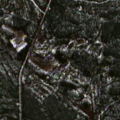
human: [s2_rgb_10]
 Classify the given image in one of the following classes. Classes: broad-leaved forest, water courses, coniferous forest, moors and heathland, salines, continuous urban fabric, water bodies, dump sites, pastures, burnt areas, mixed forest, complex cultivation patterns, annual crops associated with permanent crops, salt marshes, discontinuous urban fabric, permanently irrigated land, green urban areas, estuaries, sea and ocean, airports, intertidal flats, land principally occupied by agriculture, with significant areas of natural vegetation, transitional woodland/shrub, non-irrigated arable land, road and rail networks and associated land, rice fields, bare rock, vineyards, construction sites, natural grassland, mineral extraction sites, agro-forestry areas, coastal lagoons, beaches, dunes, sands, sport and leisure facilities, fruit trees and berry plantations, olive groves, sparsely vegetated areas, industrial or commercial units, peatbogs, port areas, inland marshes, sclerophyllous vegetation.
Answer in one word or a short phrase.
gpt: coniferous forest